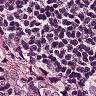
Metastatic tissue present: yes